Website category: jobs
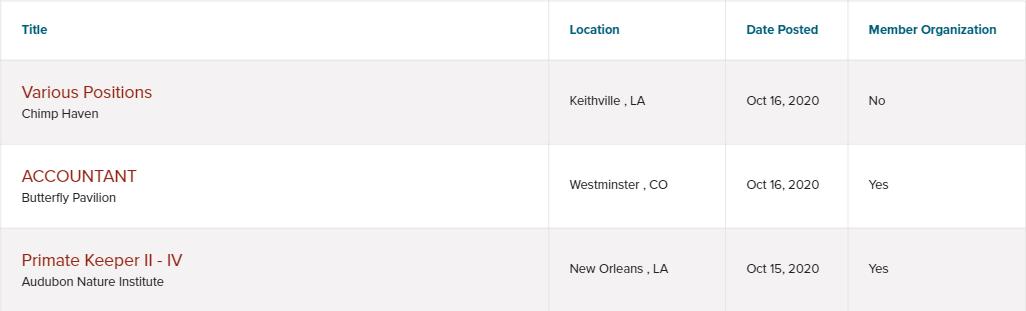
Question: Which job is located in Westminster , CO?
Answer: ACCOUNTANT

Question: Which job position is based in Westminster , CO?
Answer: ACCOUNTANT

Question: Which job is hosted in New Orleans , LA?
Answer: Primate Keeper II - IV

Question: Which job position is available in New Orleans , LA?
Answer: Primate Keeper II - IV

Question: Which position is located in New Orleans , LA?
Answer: Primate Keeper II - IV

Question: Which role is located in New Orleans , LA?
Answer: Primate Keeper II - IV

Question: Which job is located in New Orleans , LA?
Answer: Primate Keeper II - IV

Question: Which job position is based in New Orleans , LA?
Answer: Primate Keeper II - IV

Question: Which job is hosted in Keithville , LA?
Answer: Various Positions

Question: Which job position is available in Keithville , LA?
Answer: Various Positions

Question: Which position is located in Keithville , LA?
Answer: Various Positions

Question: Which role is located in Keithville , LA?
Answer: Various Positions

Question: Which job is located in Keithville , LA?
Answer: Various Positions

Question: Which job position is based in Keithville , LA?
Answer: Various Positions